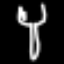
Label: fork